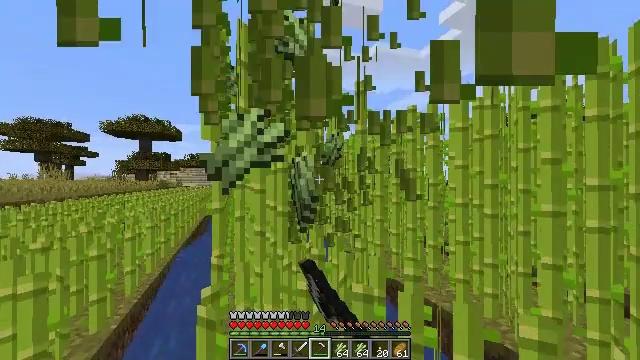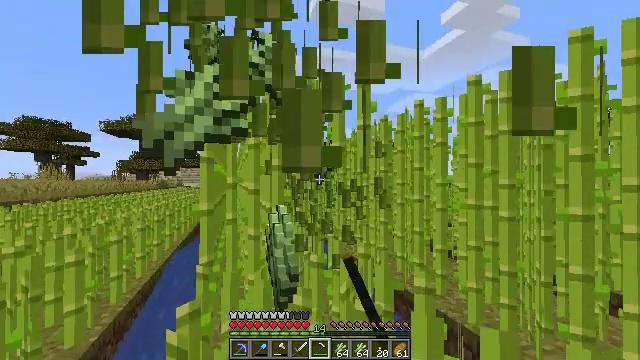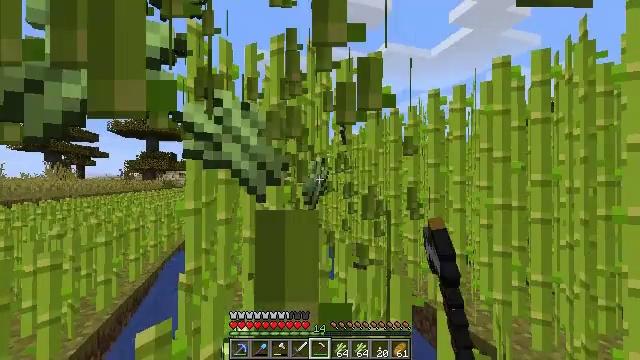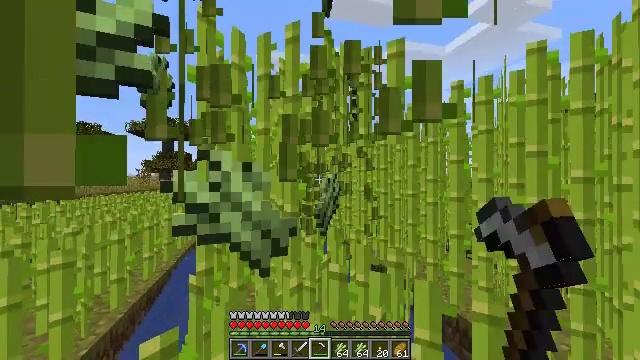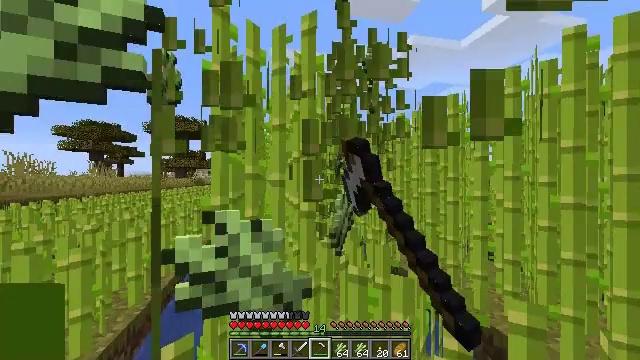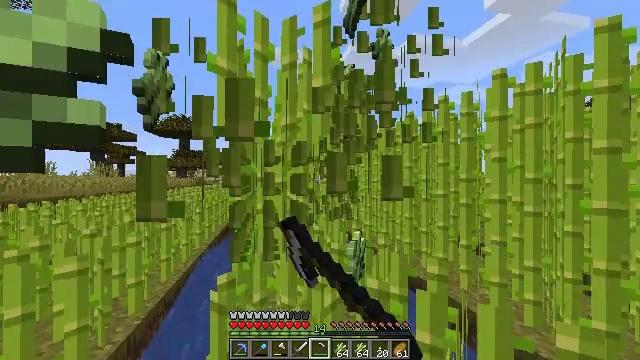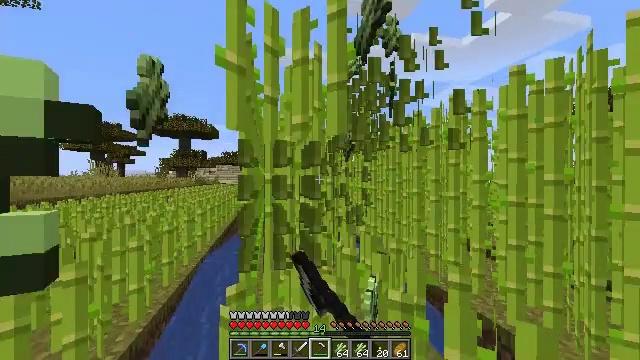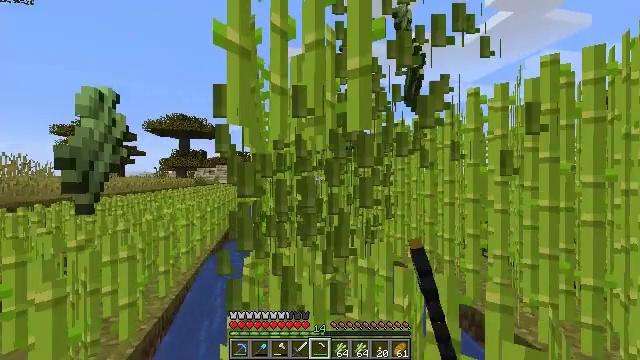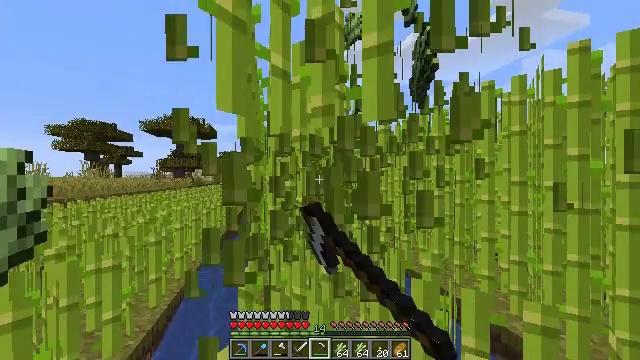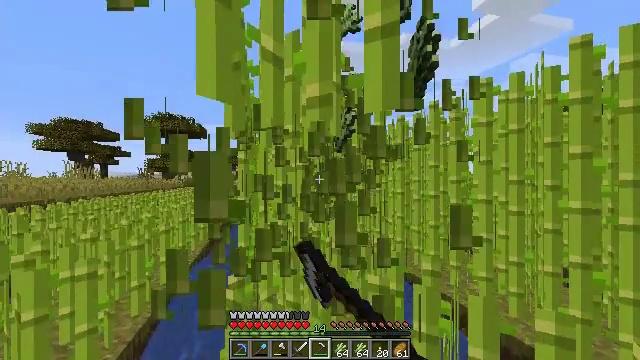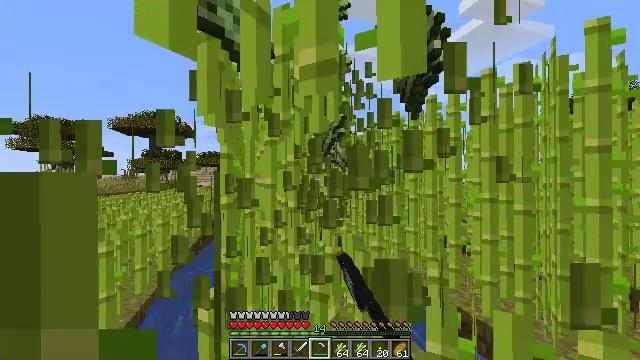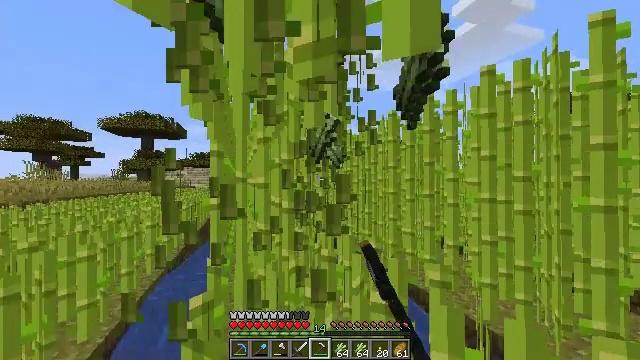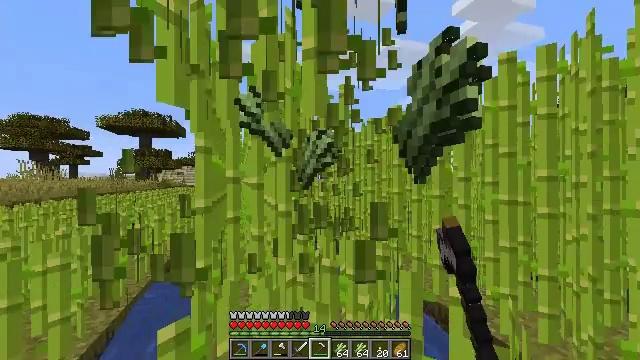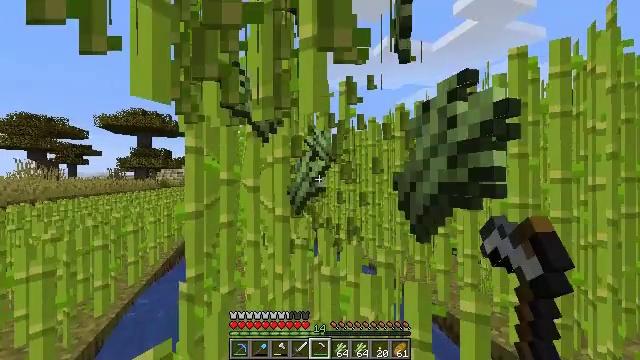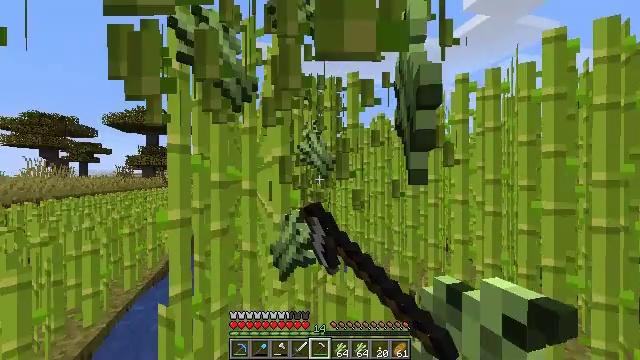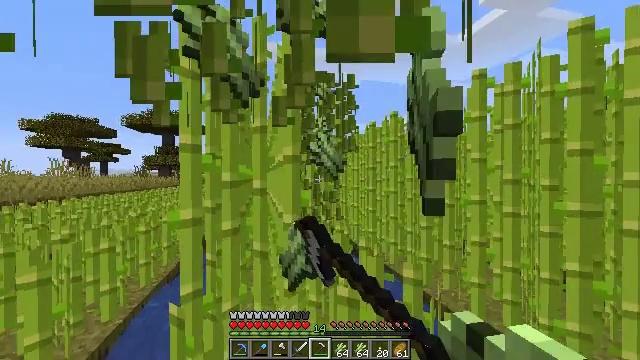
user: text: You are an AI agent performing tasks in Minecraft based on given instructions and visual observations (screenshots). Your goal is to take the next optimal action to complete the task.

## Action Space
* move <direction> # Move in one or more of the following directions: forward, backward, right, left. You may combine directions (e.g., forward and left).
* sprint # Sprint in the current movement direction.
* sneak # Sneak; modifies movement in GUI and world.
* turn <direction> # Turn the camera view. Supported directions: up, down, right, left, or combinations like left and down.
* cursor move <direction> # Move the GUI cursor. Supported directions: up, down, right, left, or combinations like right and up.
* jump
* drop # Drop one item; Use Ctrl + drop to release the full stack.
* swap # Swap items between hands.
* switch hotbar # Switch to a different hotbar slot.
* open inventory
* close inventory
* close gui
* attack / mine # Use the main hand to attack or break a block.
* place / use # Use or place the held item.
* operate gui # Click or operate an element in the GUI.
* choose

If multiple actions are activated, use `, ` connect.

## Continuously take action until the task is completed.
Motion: motion action
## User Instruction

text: Mine the sugar cane near rivers.
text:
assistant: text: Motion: move forward, attack / mine
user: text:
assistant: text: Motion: move forward, turn left, attack / mine
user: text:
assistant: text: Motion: move forward and move left, turn left, attack / mine
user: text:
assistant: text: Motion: move forward and move left, turn left, attack / mine
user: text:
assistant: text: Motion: move forward and move left, attack / mine
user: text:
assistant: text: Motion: move forward, attack / mine
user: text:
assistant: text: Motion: move forward, attack / mine
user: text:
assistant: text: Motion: move forward, attack / mine
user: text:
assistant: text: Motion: move forward, turn right, attack / mine
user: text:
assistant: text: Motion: move forward, turn right, attack / mine
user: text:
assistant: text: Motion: move forward, turn right, attack / mine
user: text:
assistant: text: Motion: move forward, attack / mine
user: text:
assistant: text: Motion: move forward, attack / mine
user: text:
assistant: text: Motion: move forward, turn left, attack / mine
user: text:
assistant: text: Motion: move forward and move left, turn left, attack / mine
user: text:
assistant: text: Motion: move forward and move left, turn left, attack / mine
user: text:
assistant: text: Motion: move forward and move left, attack / mine
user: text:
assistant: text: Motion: move forward, attack / mine
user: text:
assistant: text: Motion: move forward, attack / mine
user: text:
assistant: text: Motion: move forward, attack / mine
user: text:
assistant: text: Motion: move forward, attack / mine
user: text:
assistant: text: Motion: move forward, turn right, attack / mine
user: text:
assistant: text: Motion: move forward, turn right, attack / mine
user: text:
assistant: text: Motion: move forward, turn right, attack / mine
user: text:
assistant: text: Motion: move forward, attack / mine
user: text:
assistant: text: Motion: move forward and move left, attack / mine
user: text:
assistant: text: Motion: move forward and move left, turn left, attack / mine
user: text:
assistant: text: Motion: move forward and move left, turn left, attack / mine
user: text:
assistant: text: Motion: move forward and move left, turn left, attack / mine
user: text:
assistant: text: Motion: move forward and move left, attack / mine